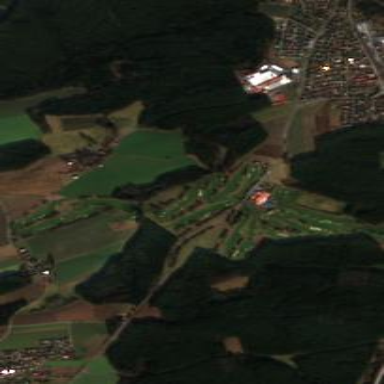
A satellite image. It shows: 18-hole golf course as part of the leisure land designated for golfing.